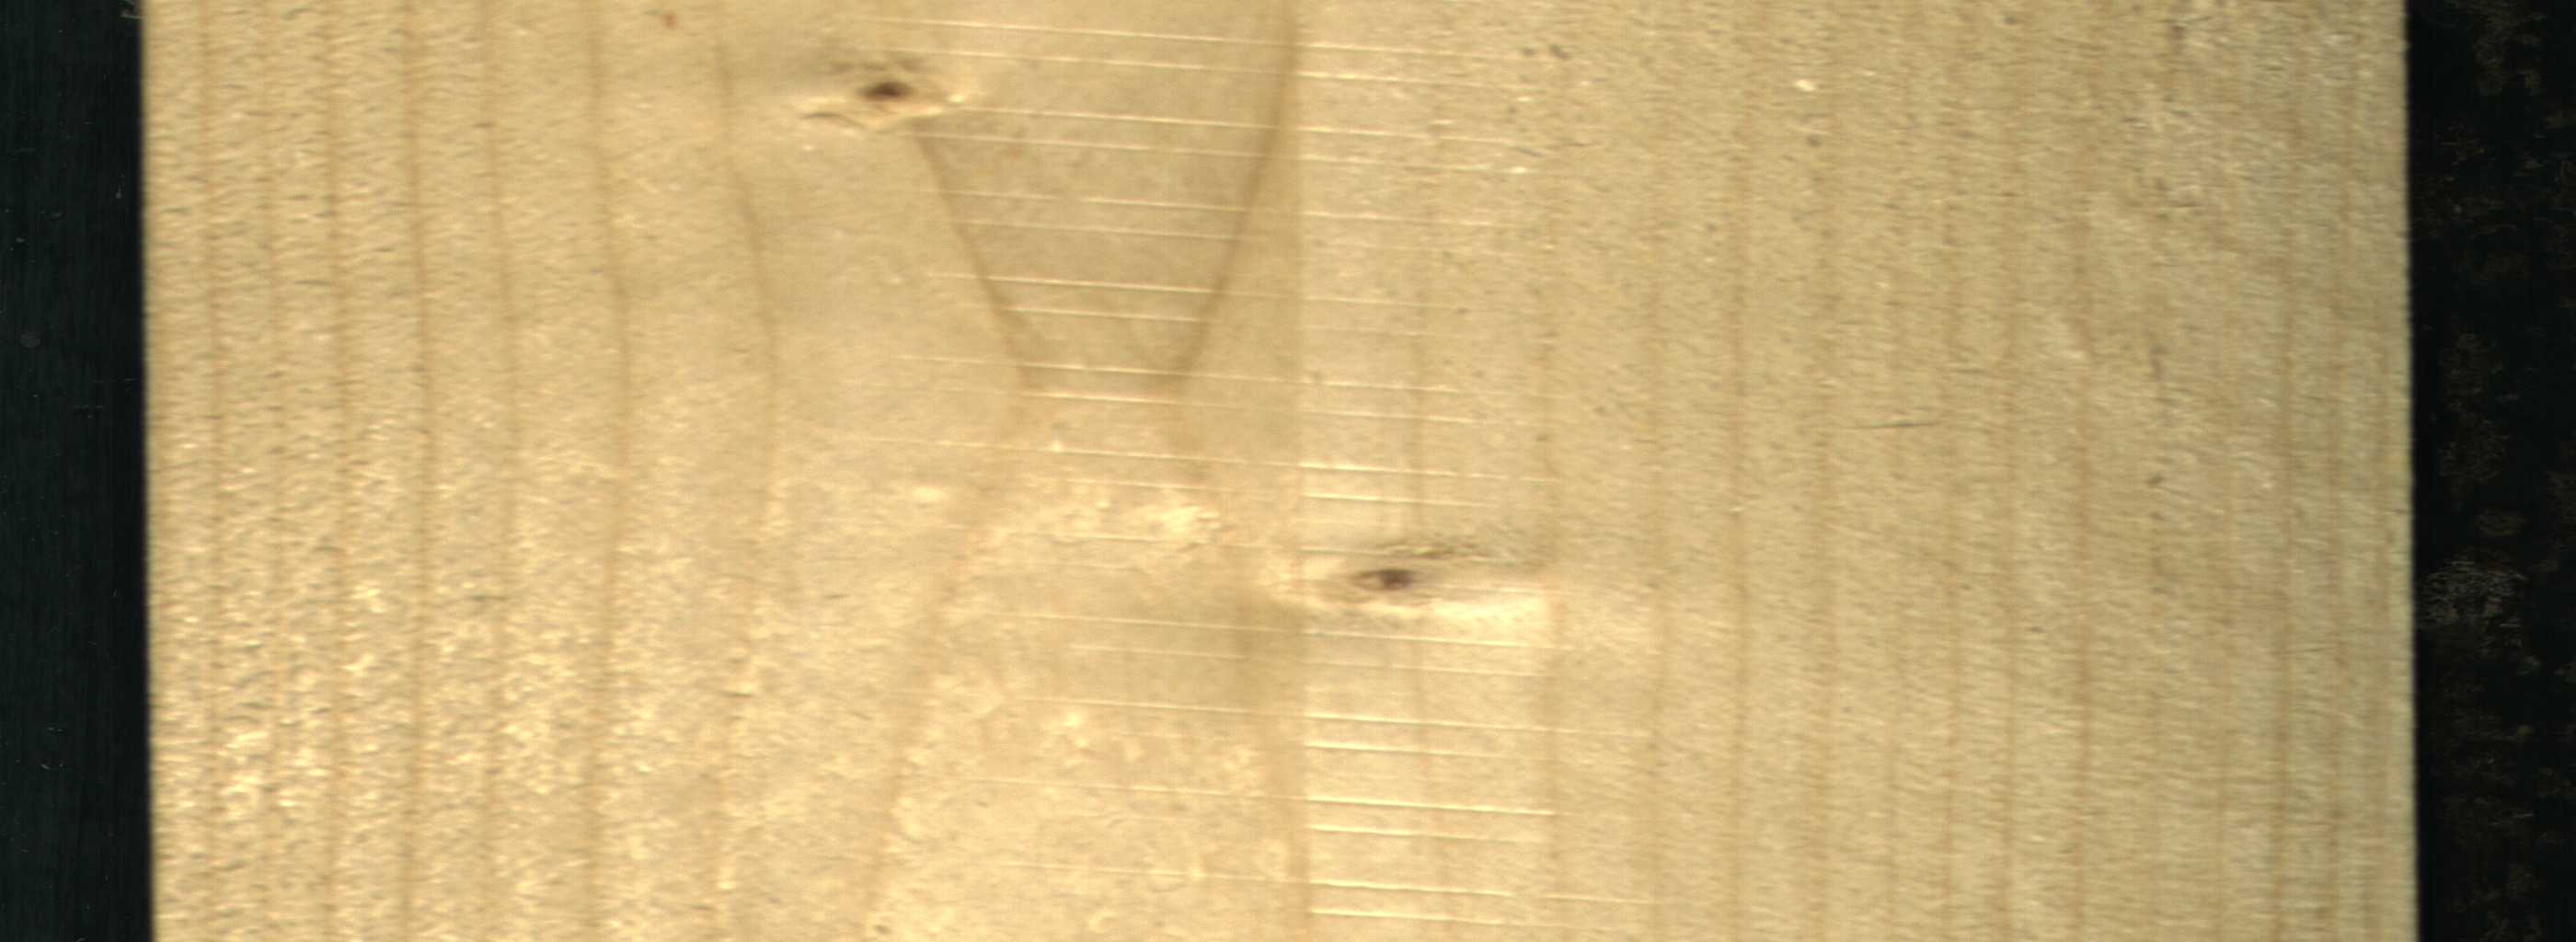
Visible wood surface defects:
Live_Knot
Live_Knot